Interaction volume radius: 5 \u00c5
Interaction volume height: 30 \u00c5
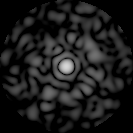
Disorder parameter: 0.8765